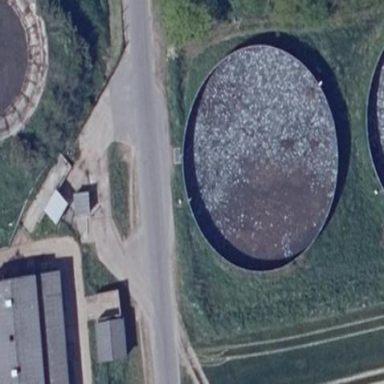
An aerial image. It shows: Building with storage tank.